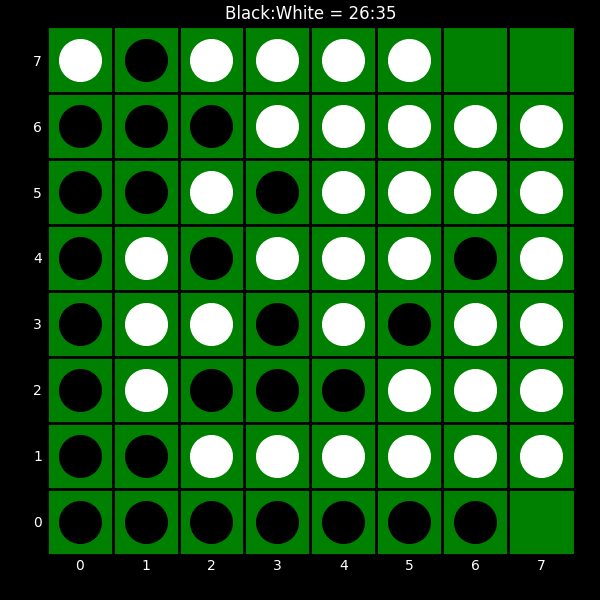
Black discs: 26
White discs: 35